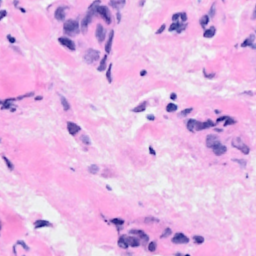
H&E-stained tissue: Breast